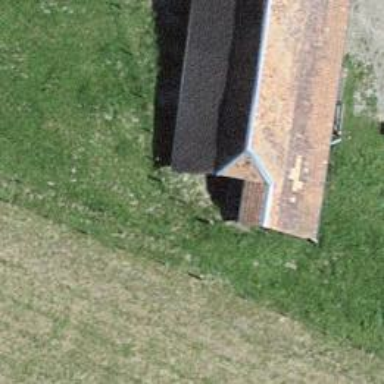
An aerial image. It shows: Farm building.